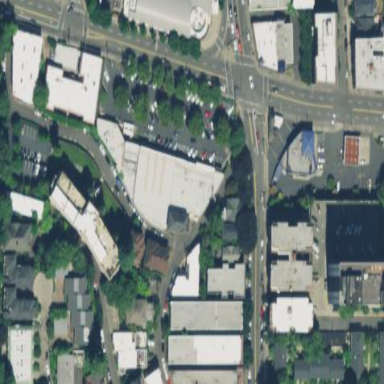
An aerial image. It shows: Retail building.